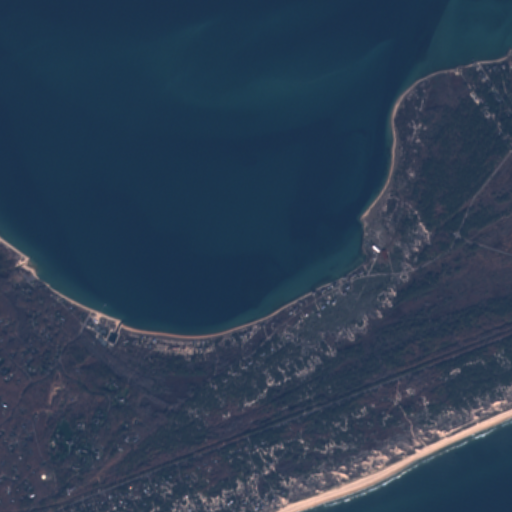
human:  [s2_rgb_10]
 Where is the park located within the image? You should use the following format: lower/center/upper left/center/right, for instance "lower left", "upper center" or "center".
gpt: The park is located in the center left of the image.
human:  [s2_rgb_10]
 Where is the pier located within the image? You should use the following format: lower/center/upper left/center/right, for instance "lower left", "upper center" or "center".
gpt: The pier is located in the center left of the image.
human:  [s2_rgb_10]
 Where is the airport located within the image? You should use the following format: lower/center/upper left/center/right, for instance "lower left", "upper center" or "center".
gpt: There is no airport in the image.